Field crop: maize
Growth stage: 2
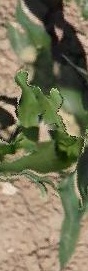
Species: maize